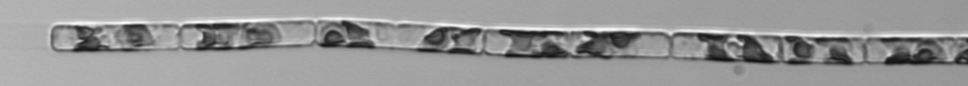
Label: Guinardia_delicatula